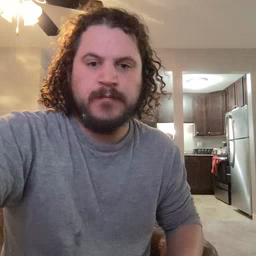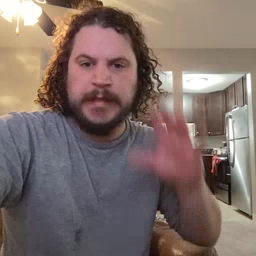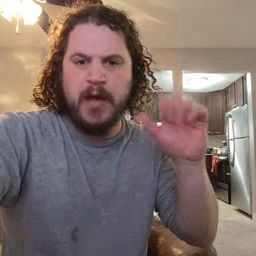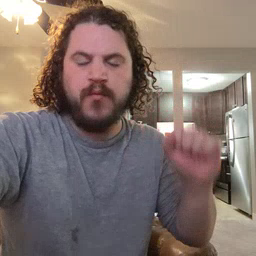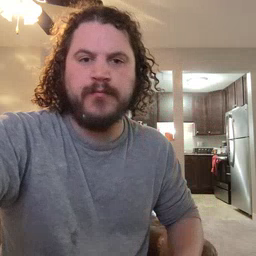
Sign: loud